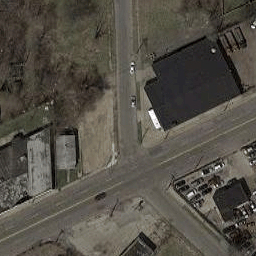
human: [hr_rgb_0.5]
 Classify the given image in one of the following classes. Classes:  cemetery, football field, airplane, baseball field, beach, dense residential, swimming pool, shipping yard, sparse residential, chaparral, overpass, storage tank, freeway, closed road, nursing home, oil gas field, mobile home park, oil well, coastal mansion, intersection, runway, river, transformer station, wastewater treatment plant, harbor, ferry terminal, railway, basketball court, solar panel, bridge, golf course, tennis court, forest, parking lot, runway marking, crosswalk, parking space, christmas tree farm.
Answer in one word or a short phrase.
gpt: intersection